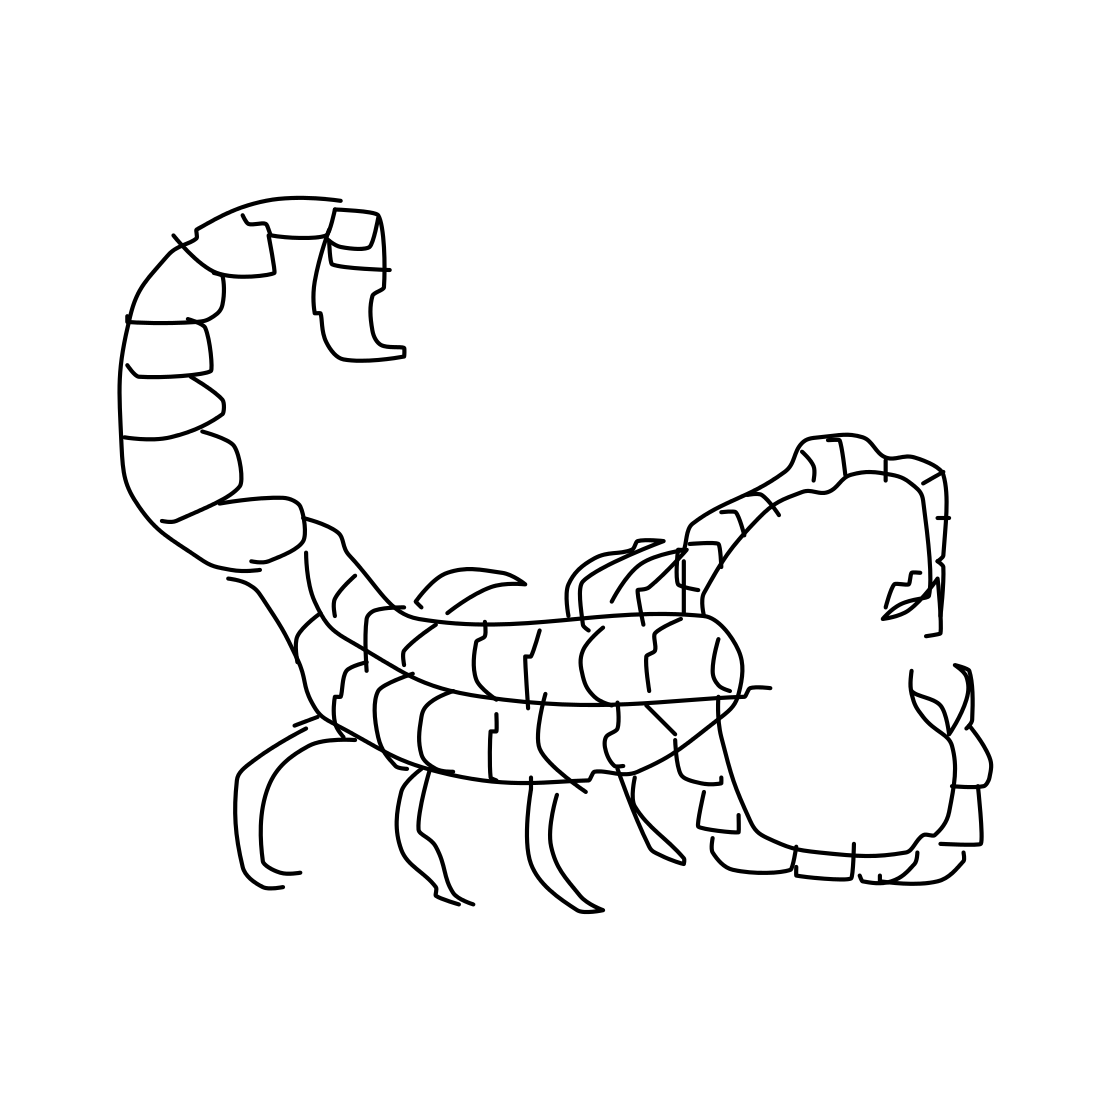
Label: scorpion